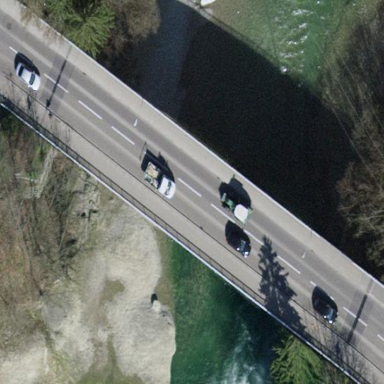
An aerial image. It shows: Man-made bridge.